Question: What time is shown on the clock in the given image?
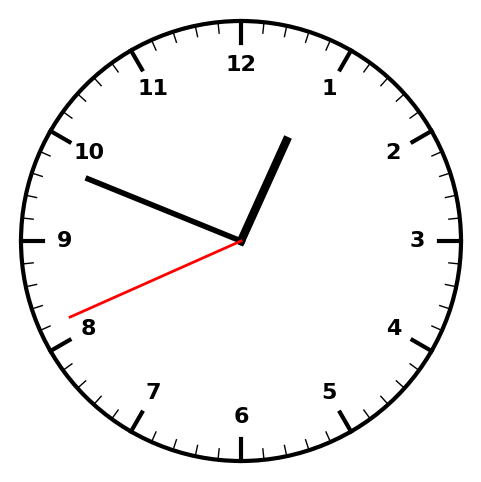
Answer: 12:48:41